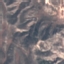
Label: HerbaceousVegetation